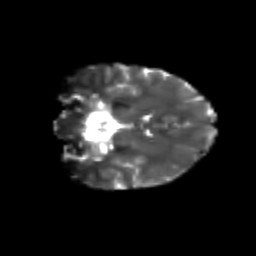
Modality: T2w
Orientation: coronal
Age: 20
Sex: female
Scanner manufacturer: siemens
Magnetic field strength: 3 T
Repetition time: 3.5 s
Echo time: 0.113 s